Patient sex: F
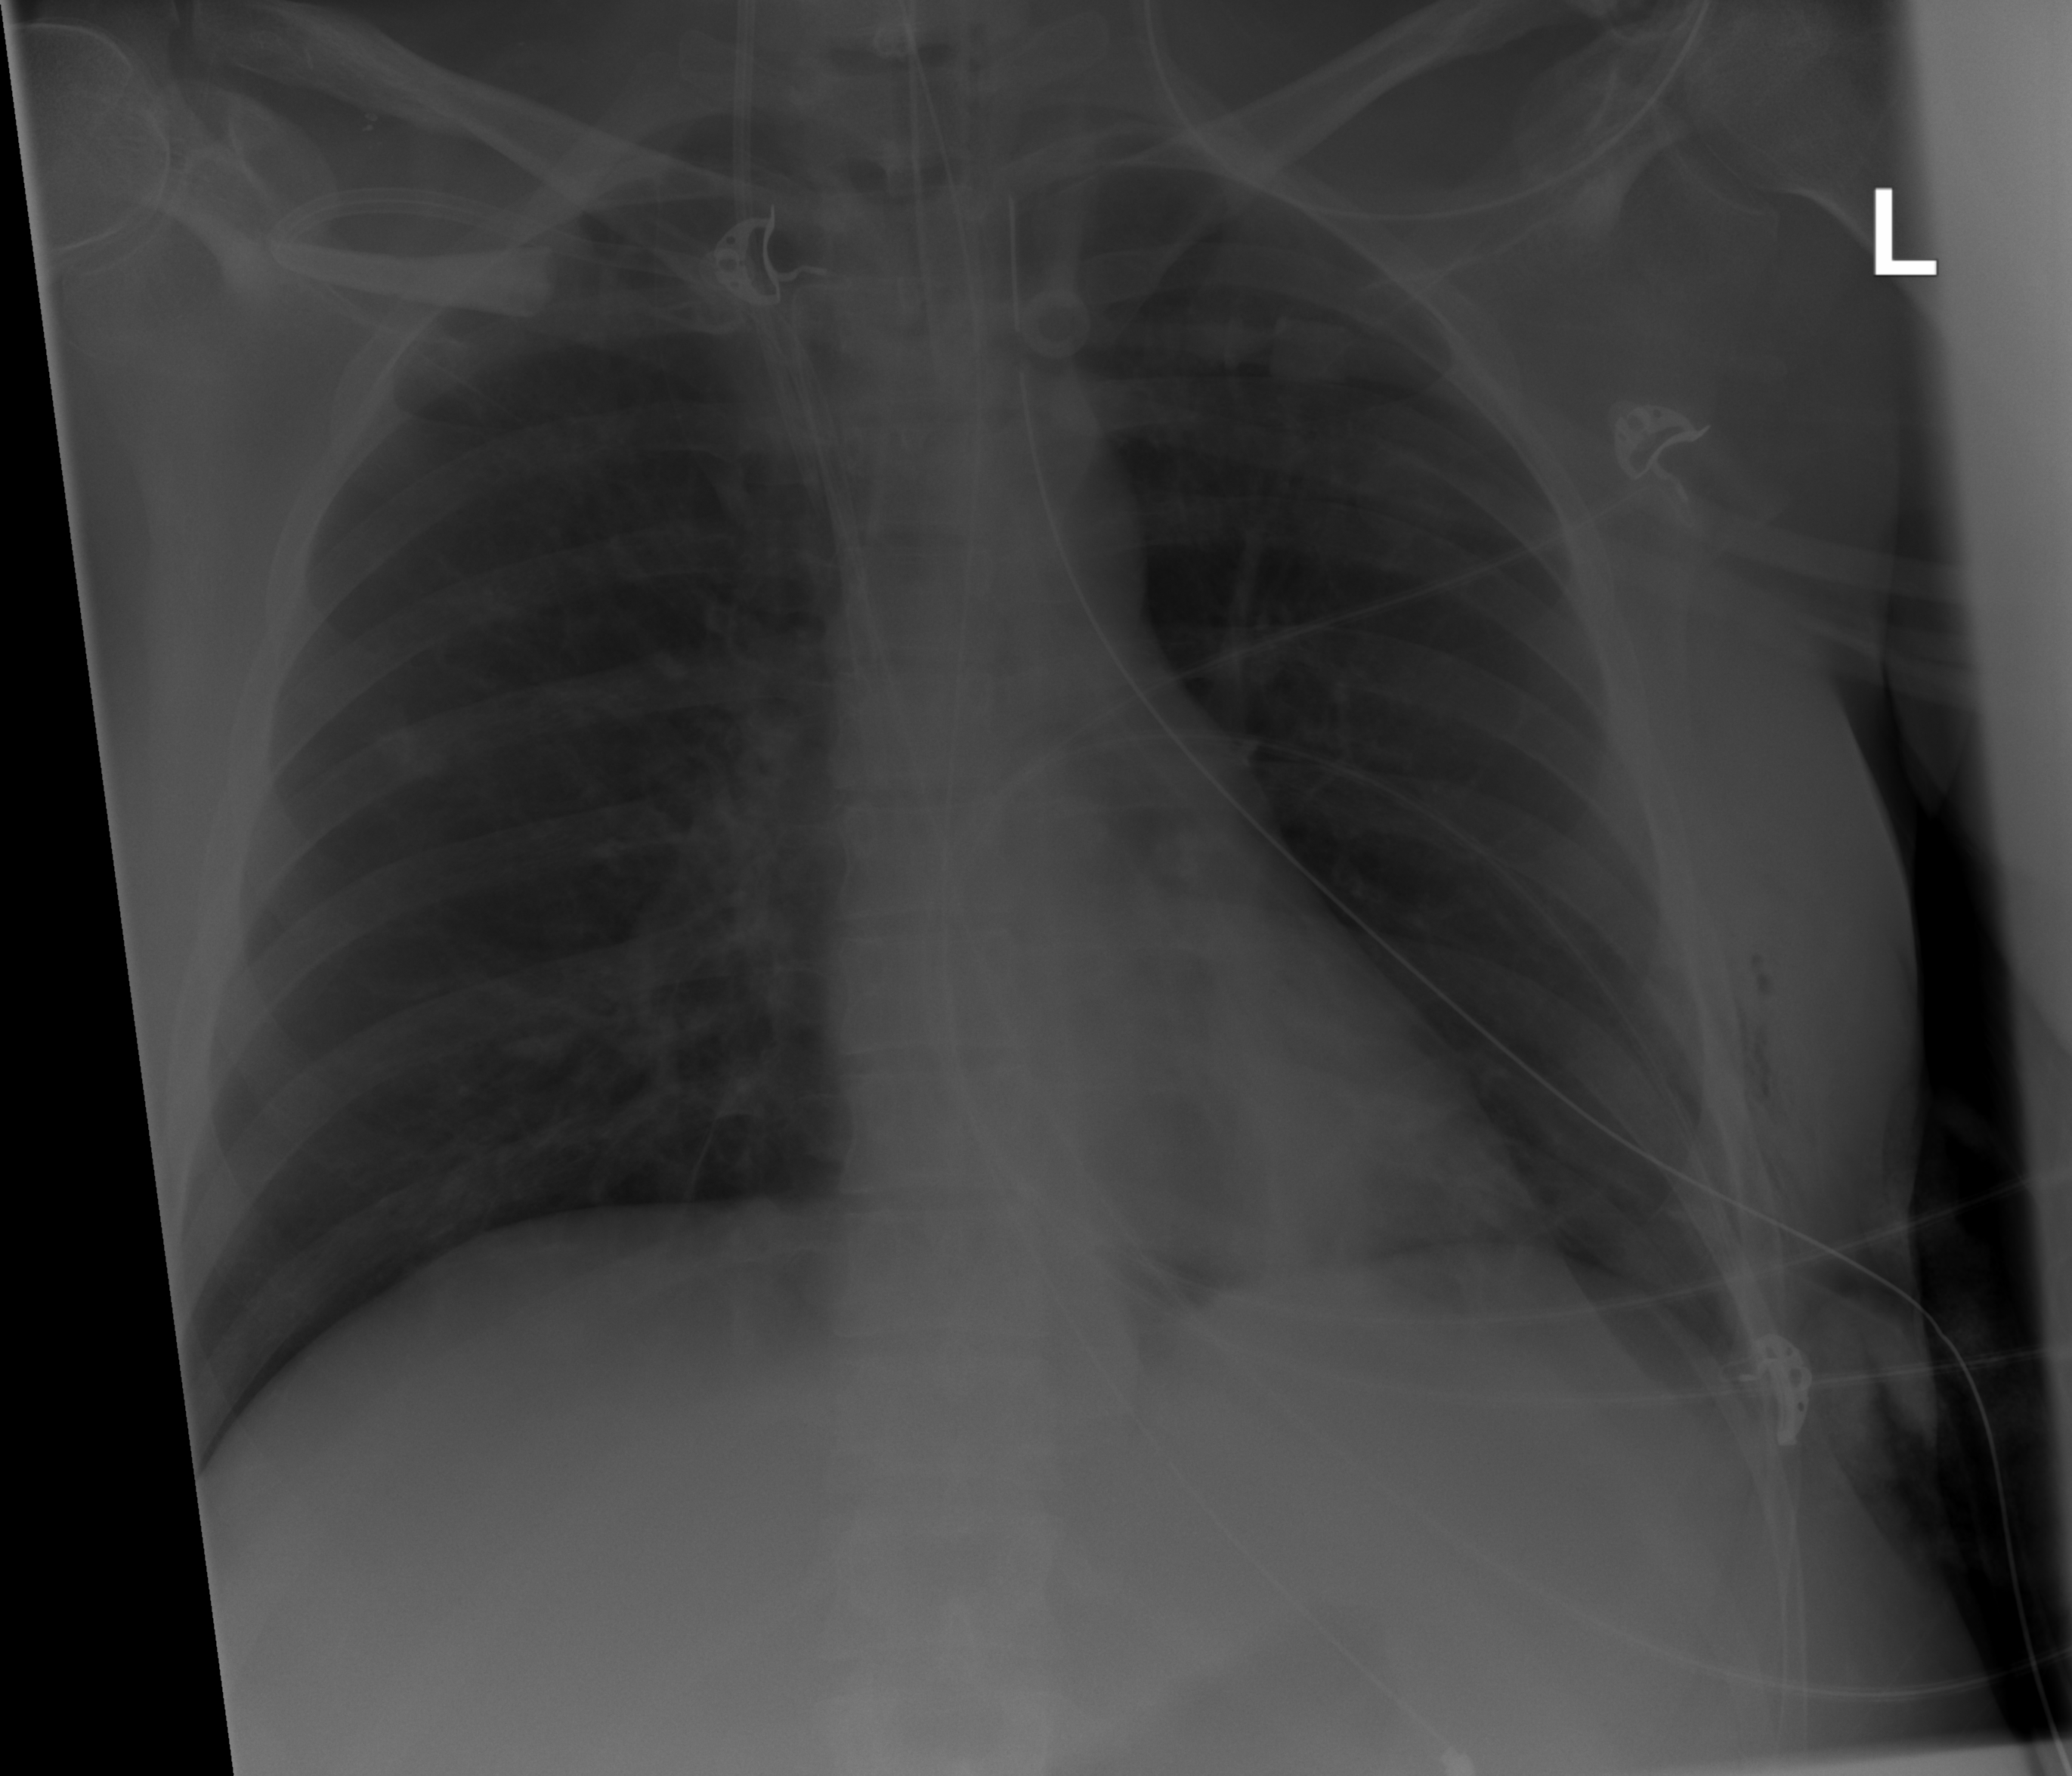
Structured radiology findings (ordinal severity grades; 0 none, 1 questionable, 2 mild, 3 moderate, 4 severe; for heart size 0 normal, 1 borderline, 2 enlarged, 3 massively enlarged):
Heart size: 0
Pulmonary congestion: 0
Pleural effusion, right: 0
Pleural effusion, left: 0
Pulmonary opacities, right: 1
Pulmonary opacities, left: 1
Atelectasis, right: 1
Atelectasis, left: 1